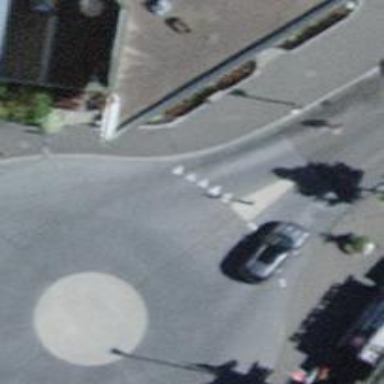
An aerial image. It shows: Residential road with asphalt surface leading to roundabout.